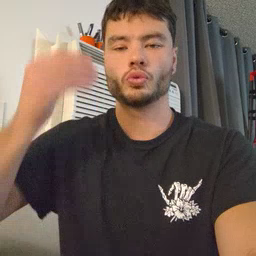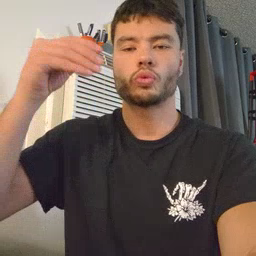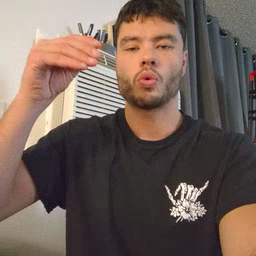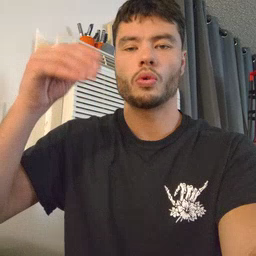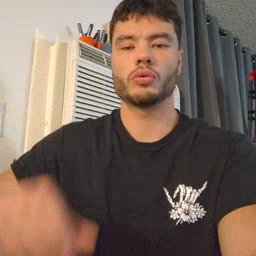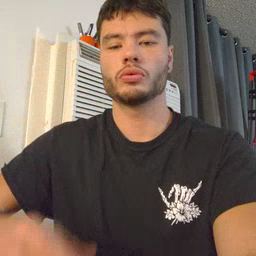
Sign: store